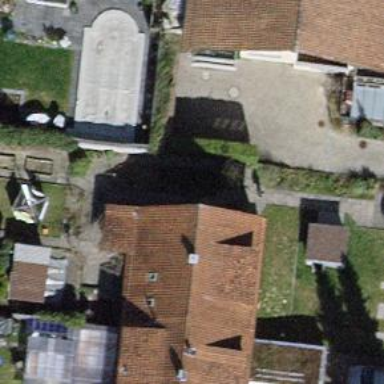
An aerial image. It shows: Building with tiled roof.